Interaction volume radius: 10 \u00c5
Interaction volume height: 20 \u00c5
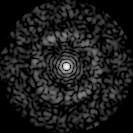
Disorder parameter: 0.8429